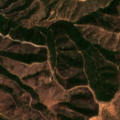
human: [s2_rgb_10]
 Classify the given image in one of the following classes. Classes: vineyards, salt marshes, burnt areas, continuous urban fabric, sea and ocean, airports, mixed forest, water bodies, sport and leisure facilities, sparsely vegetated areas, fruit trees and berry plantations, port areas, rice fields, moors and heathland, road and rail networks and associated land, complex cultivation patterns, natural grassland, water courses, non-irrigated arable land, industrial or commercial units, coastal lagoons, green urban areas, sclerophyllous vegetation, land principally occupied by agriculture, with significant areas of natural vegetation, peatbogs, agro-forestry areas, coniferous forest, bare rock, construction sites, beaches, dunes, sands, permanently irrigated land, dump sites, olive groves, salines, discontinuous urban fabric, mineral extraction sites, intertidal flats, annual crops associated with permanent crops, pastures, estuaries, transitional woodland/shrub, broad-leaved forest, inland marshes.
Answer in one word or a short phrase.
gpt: non-irrigated arable land, land principally occupied by agriculture, with significant areas of natural vegetation, agro-forestry areas, broad-leaved forest, transitional woodland/shrub